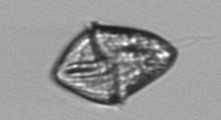
Label: Gyrodinium